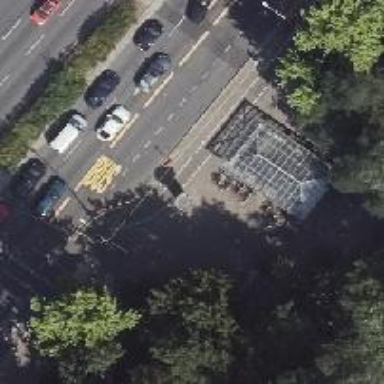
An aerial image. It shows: Tunnel footway.